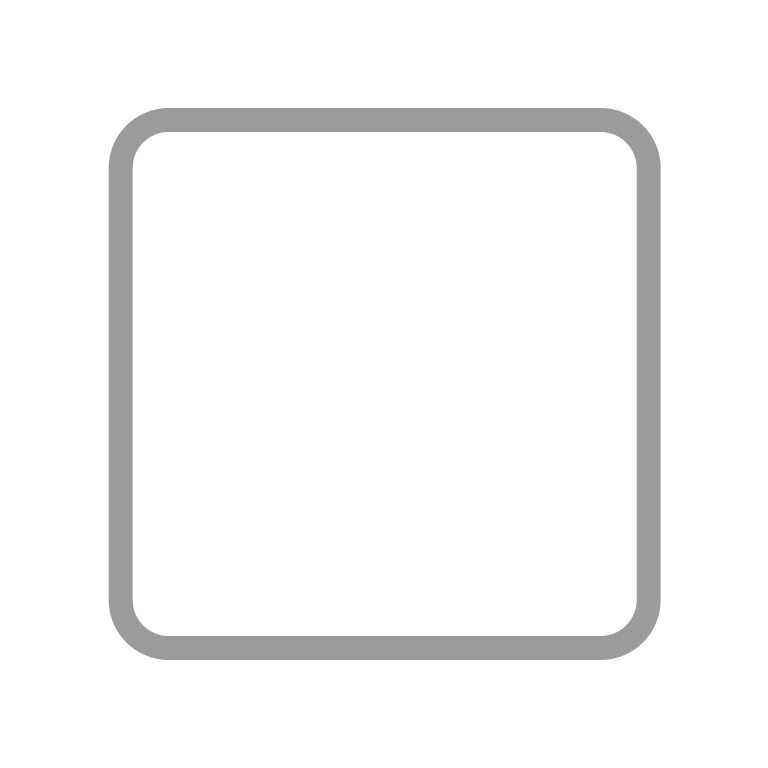
white  square flat